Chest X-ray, AP view. Patient: 29 years old, sex F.
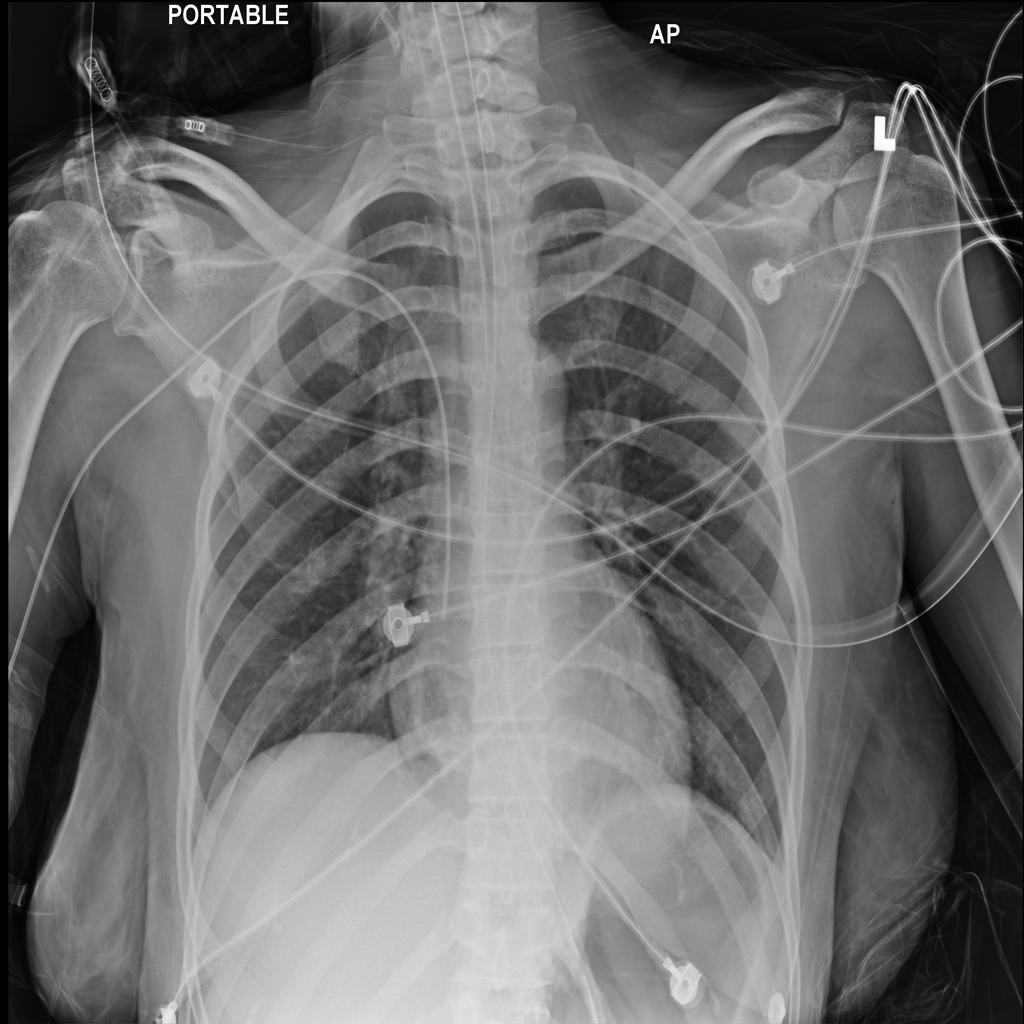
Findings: No Finding